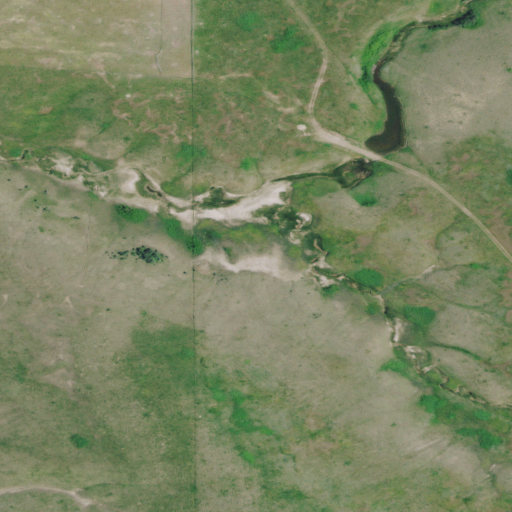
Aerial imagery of depression(s) in Montana named Cooper Basin containing grassland and shrub